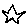
Label: star